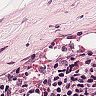
Metastatic tissue present: no